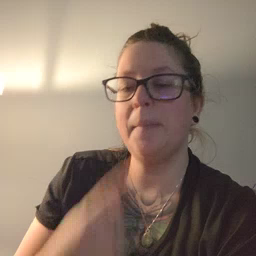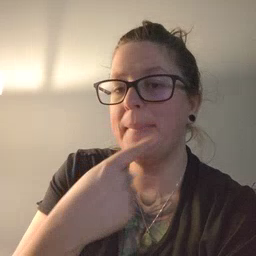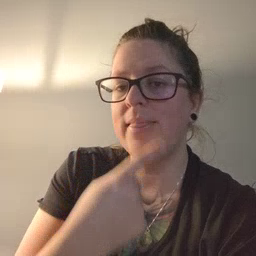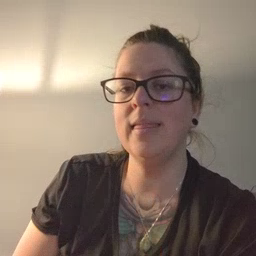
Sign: mouth